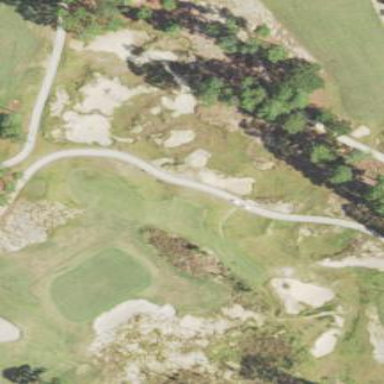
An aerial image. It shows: Golf tee on grassy land.